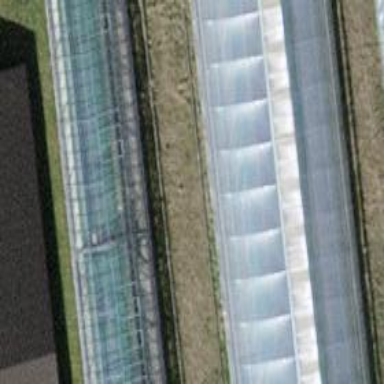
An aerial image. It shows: Greenhouse.